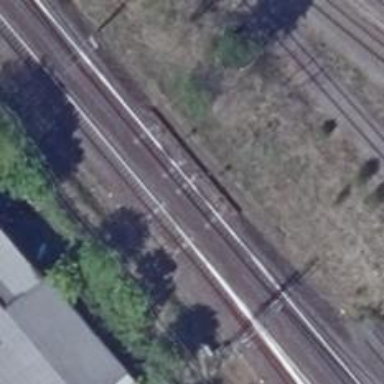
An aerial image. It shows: Railway switch with the turnout on the left side.